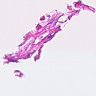
Metastatic tissue present: no